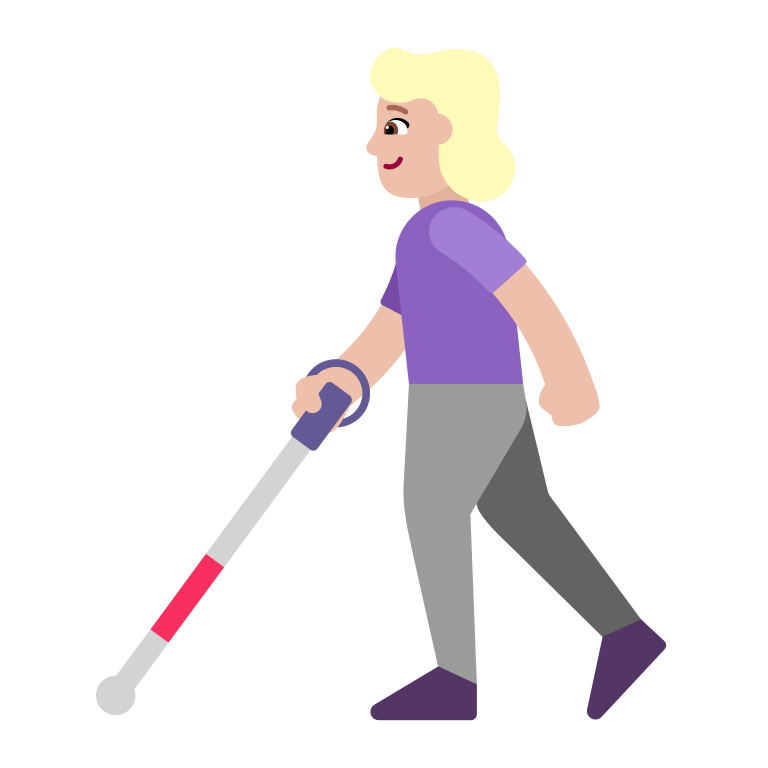
woman with white cane flat  light